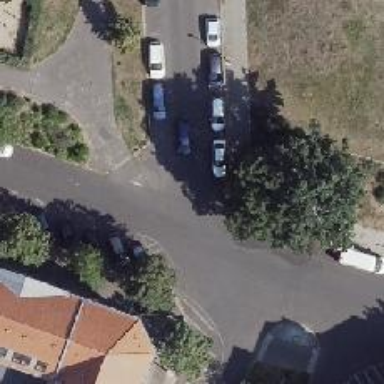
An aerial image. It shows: Residential road with asphalt surface. There is parallel parking on both sides of the road.